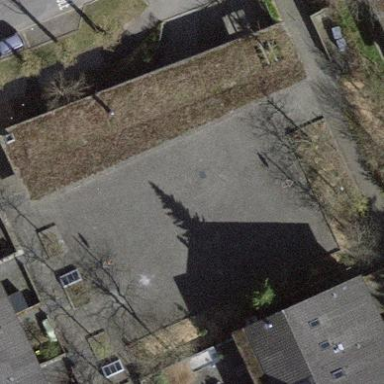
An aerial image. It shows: View of roof of building.